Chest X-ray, AP view. Patient: 32 years old, sex M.
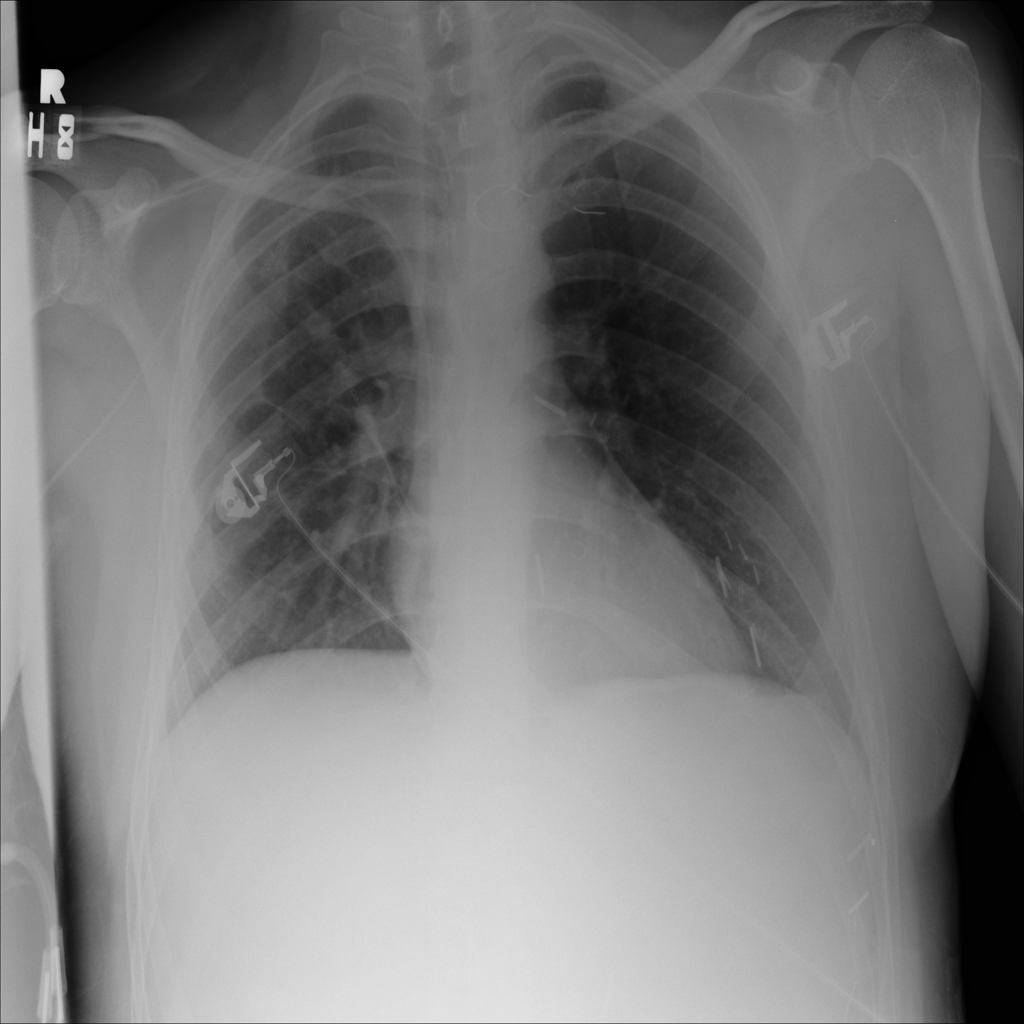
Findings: Atelectasis